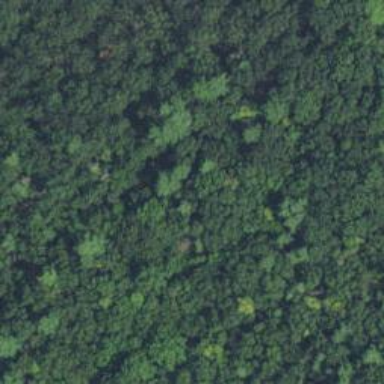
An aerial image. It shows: Mixed woodland area with various types of leaves.